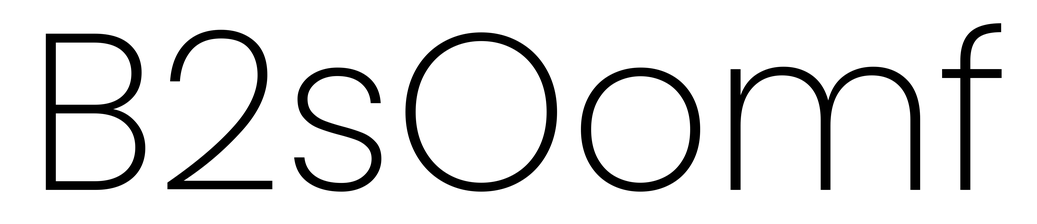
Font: Poppins-ExtraLight